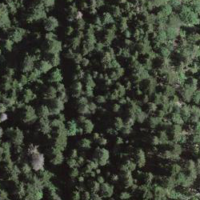
EUNIS habitat code: 44
Species observed at this site:
Saxifraga rotundifolia